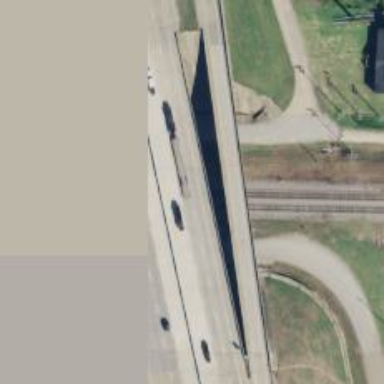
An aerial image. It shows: Motorway bridge.